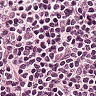
Metastatic tissue present: no